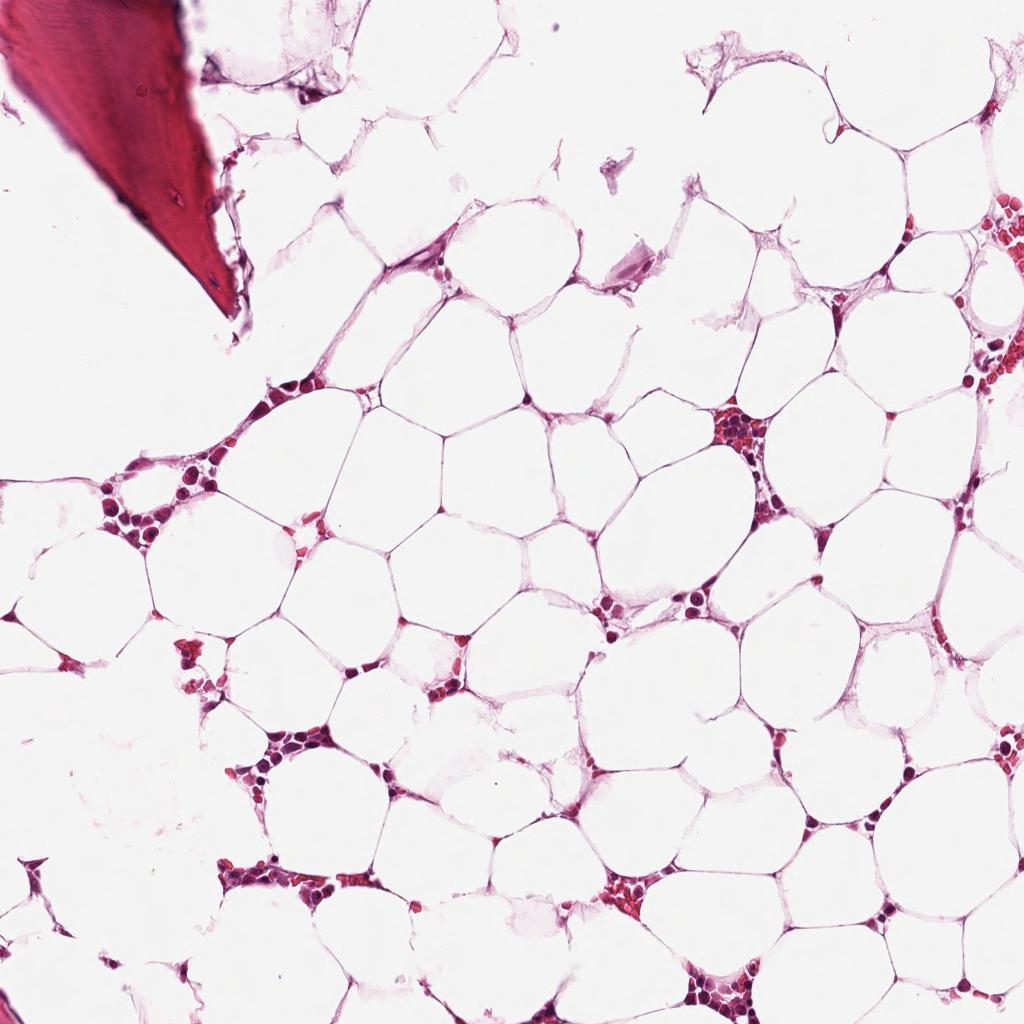
Label: Non-Tumor